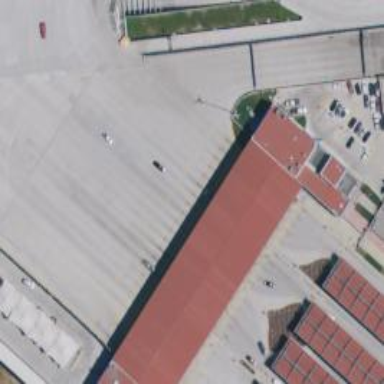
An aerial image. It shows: Border control barrier.